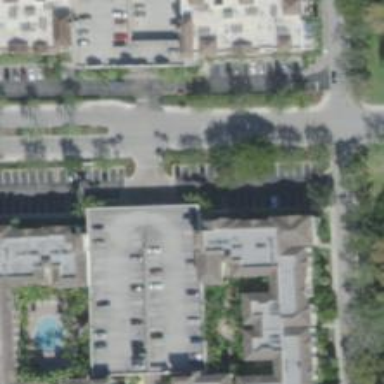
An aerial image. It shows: Parking space.